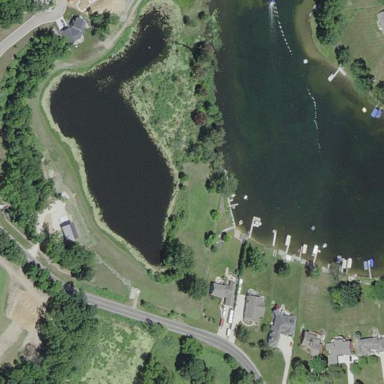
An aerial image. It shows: Pond with natural water.